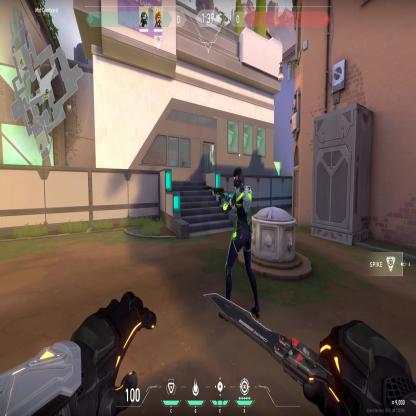
Label: teammate